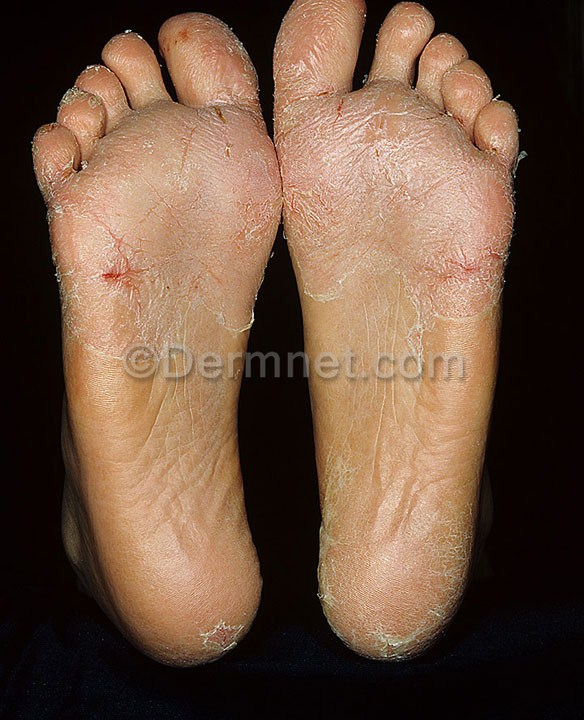
Disease: Exanthems and Drug Eruptions